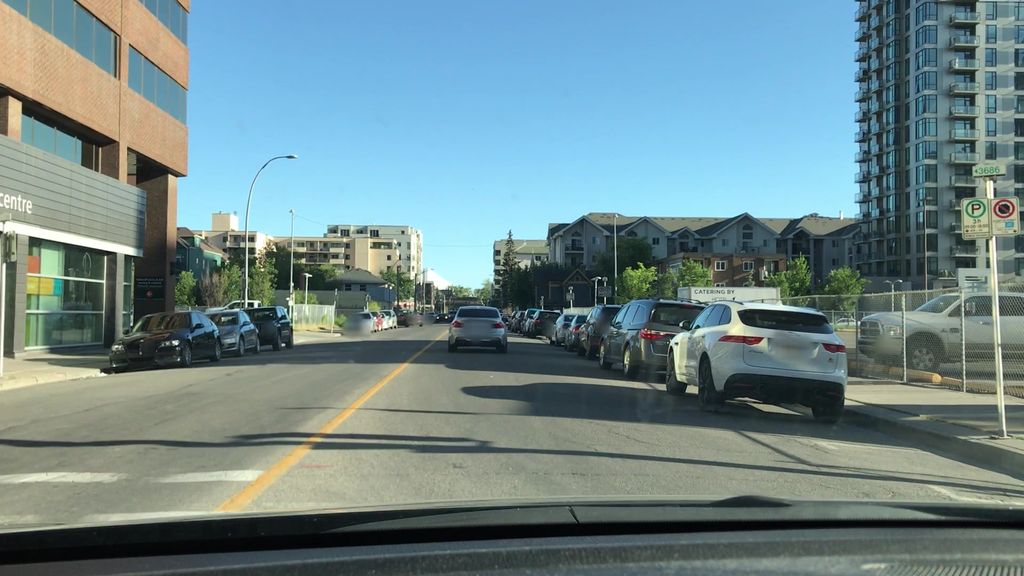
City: calgary